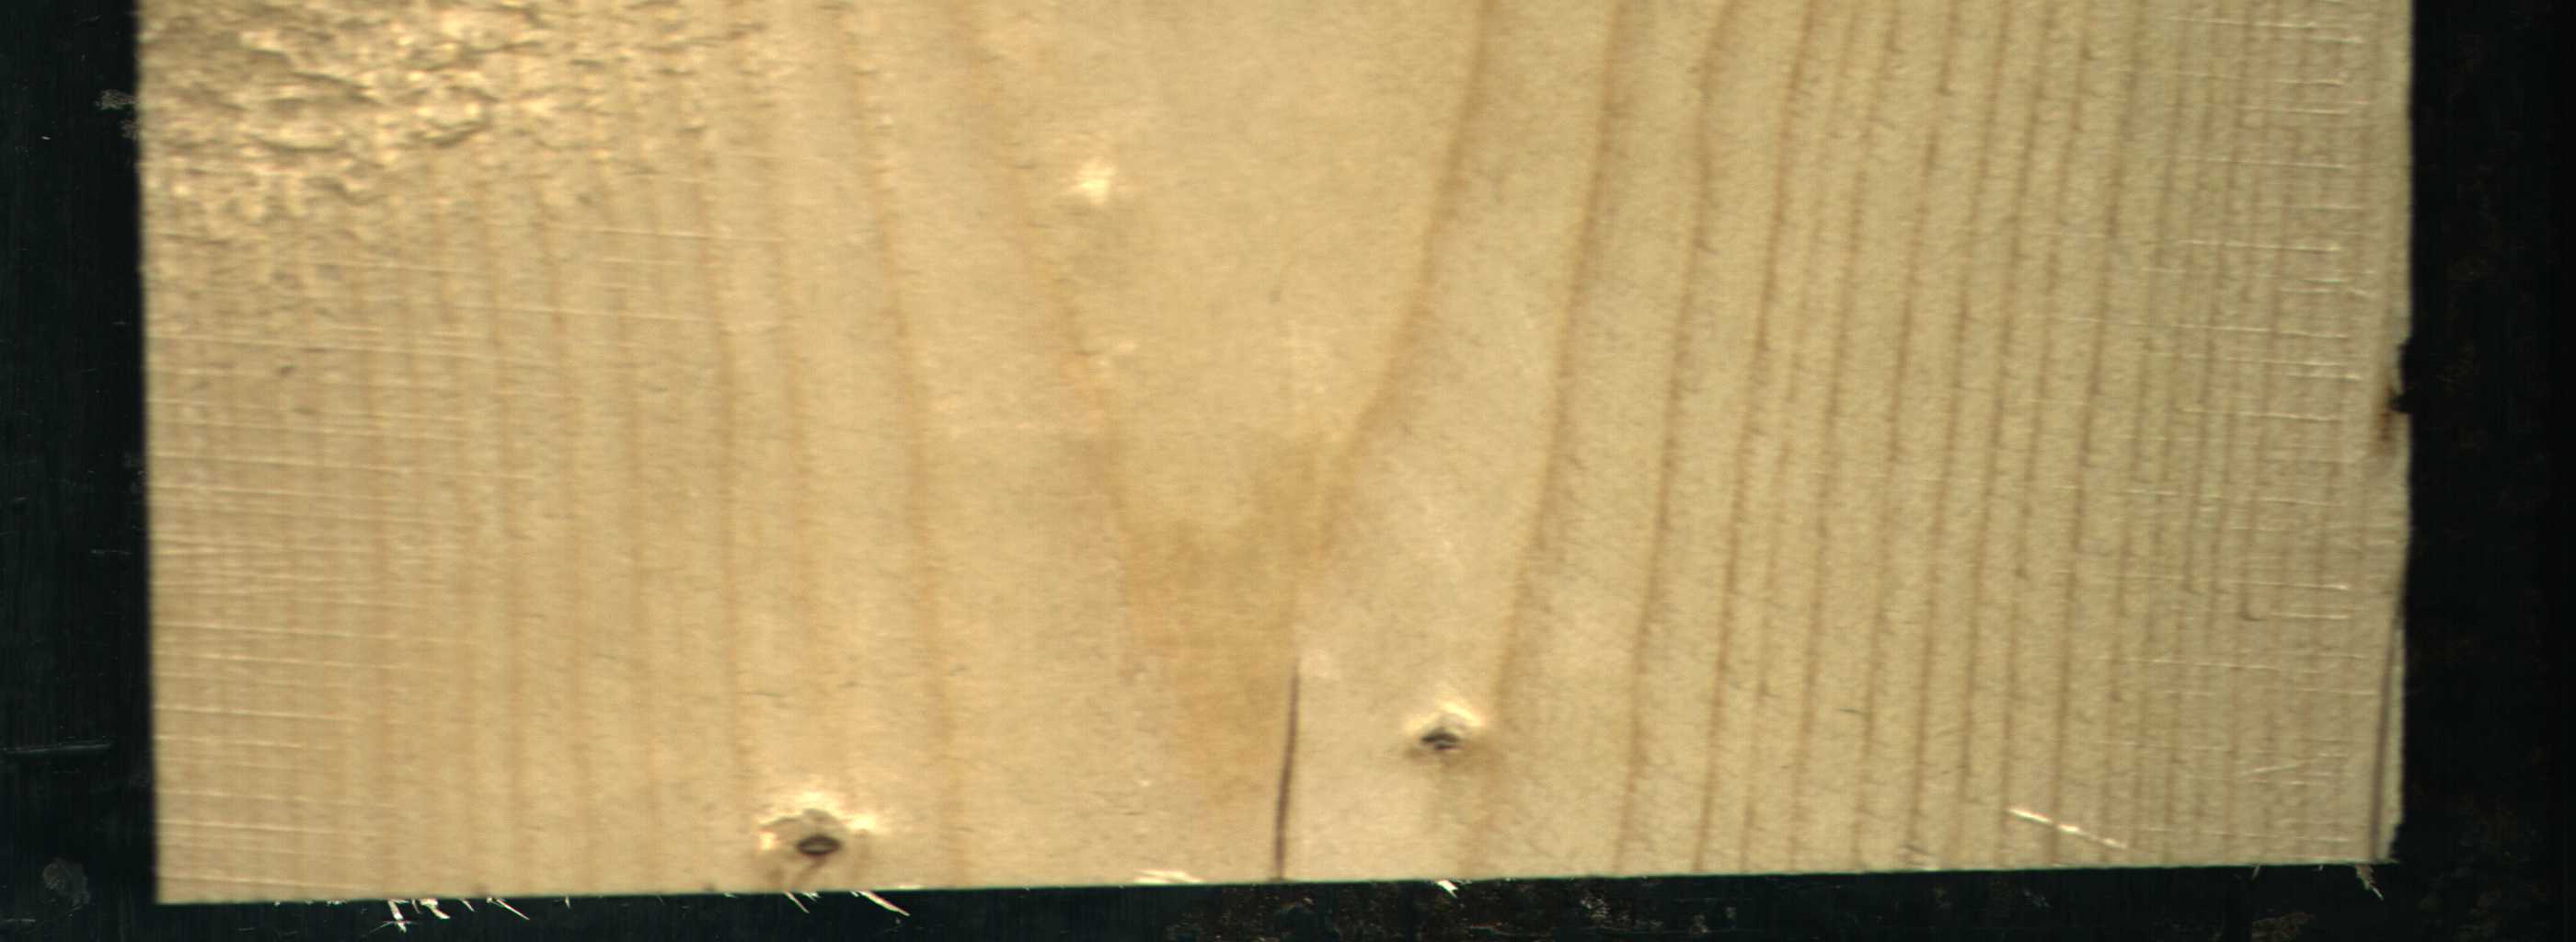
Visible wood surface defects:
Crack
Live_Knot
Live_Knot